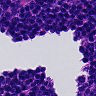
Metastatic tissue present: no